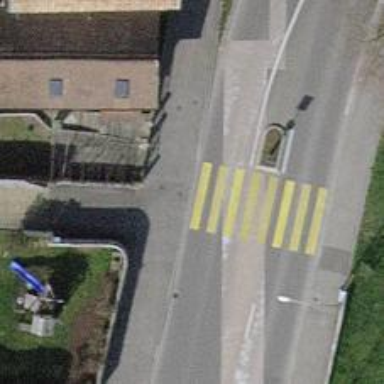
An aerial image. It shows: Kerb barrier.